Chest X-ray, PA view. Patient: 56 years old, sex F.
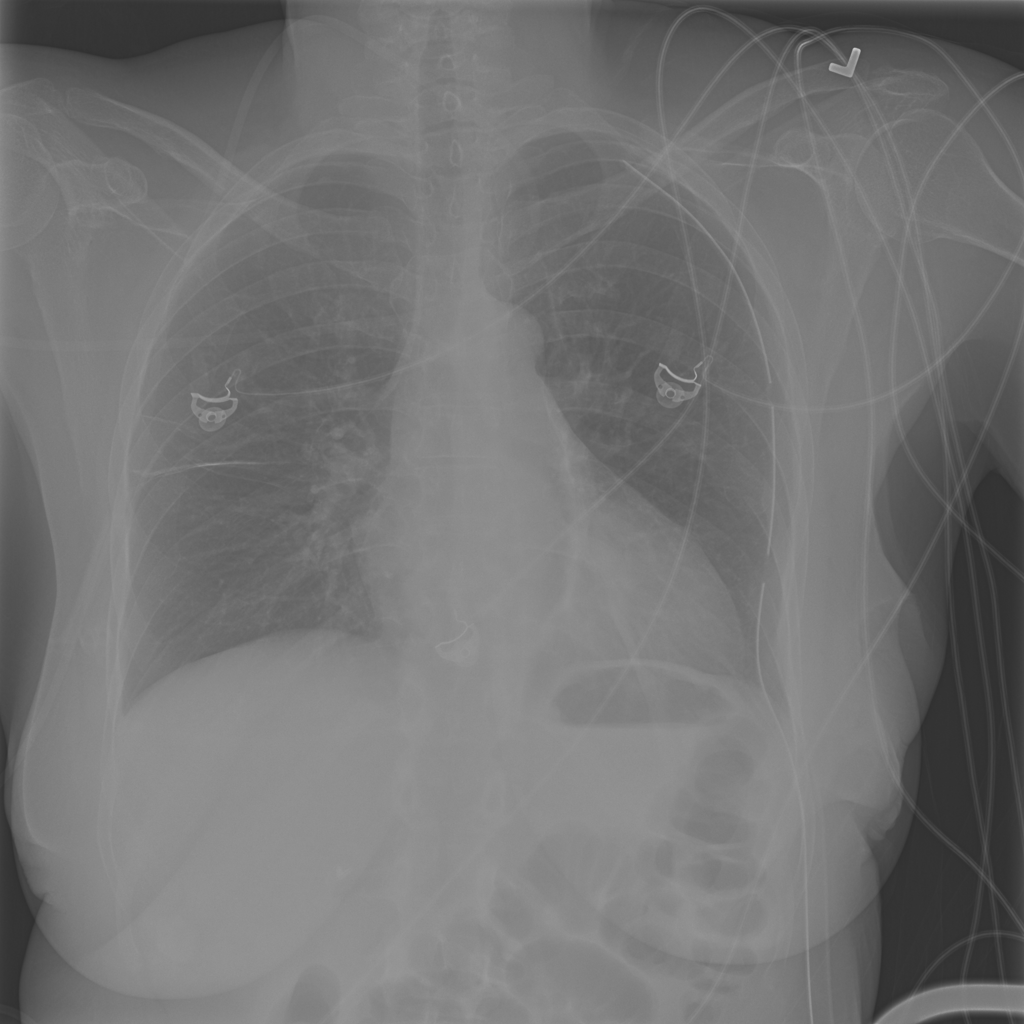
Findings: Atelectasis